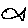
Label: fish